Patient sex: F
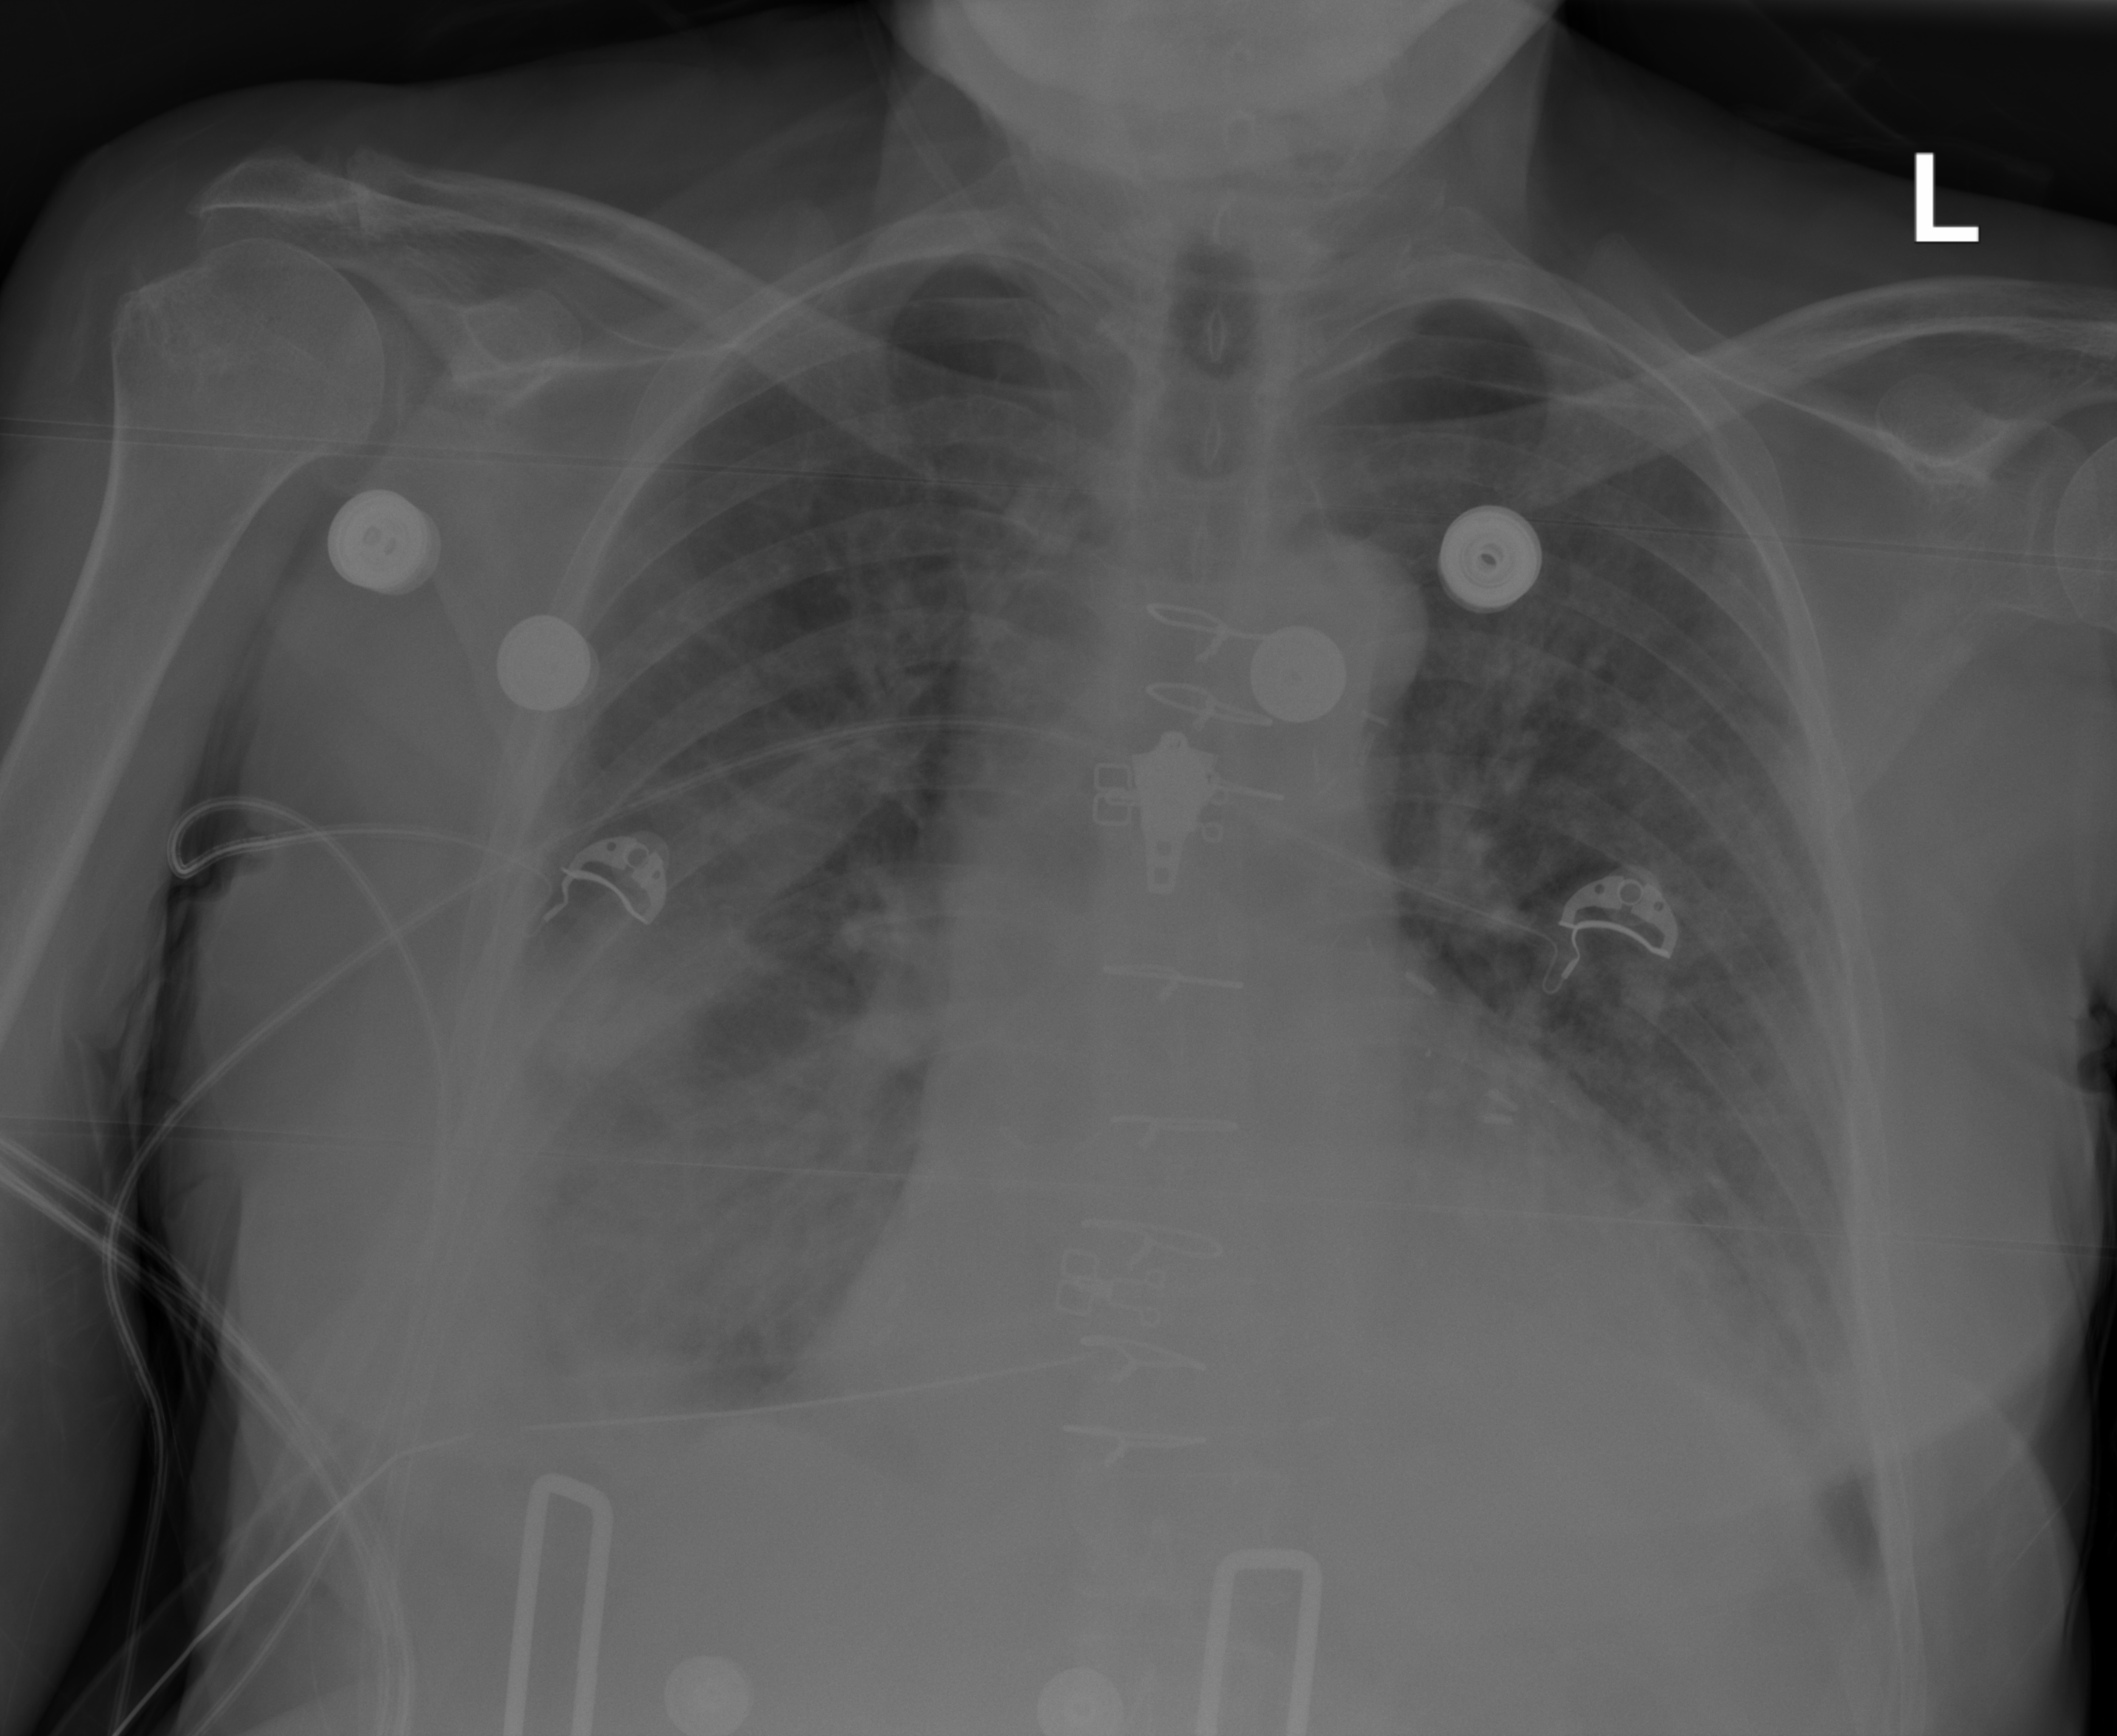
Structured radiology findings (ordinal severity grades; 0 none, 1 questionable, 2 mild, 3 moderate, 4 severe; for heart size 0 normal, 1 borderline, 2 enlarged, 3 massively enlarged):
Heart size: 2
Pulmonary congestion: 2
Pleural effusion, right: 2
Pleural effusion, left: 2
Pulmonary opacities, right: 3
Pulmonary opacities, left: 2
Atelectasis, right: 3
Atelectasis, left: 2